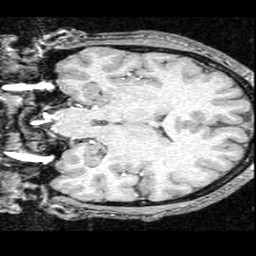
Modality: T1w
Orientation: coronal
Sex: male
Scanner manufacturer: ge
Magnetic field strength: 1.5 T
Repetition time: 21 s
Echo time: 0.008 s